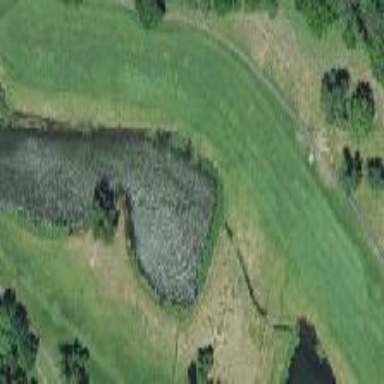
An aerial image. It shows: Golf fairway surrounded by grass.